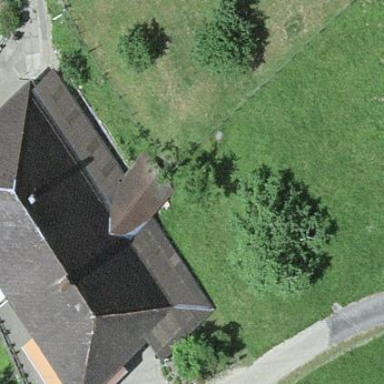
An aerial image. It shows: Farm building.